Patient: sex M, age 70
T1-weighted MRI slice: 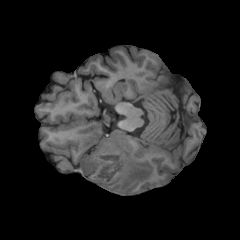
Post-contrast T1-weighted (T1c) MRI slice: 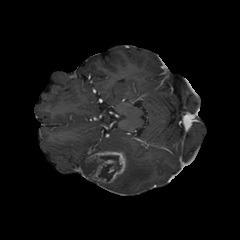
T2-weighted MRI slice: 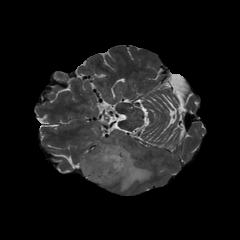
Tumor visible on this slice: yes
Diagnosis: Glioblastoma, IDH-wildtype
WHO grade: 4